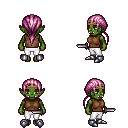
a pixel art fantasy rpg character, female body template, orc, green skin, brown sleeveless shirt, white pants, pink ponytail hairstyle, bronze tiara, metal boots, dagger, four views (front, back, left, right), 2x2 character sprite sheet, small pixel art, hard edges, no anti-aliasing